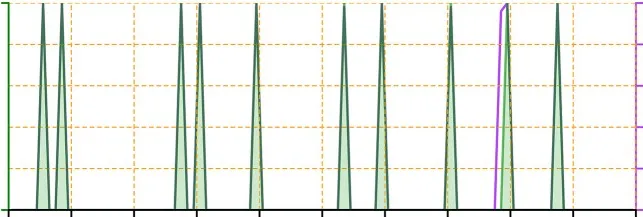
The mapped reads of C. burnetii, with the genome coverage of 0.024%. It showed the distribution of ten "Unique mapping" reads of C. burnetii identified by mNGS in the overall genome of C. burnetii. The ten reads covered 0.024% of C. burnetii genome. "Mutiple Mapping" indicates that the read can be mapped with the genome of C. burnetii, but not unique. "Unique Mapping" means that the read can be uniquely mapped to the genome of C. burnetii, but cannot be mapped to other species. Each read of "Unique Mapping" has its corresponding "Identity". One purple line that represents "Identity" is at around 1.7 M genomic position. Another nine of the ten "Identity" curves are 100% overlapping with the green "Unique Mapping" curves, thus, they are not visible in this figure.
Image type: chart (chart)